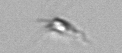
Label: Calciopappus